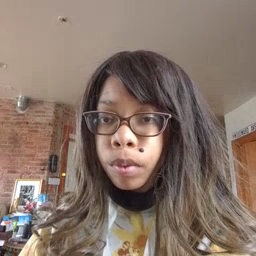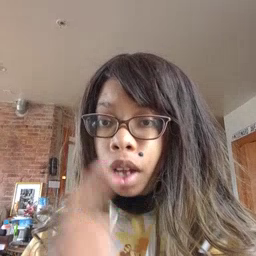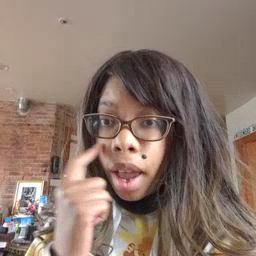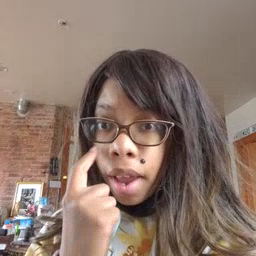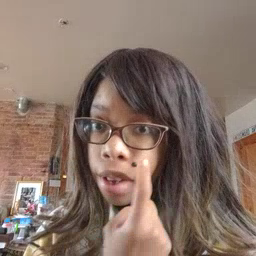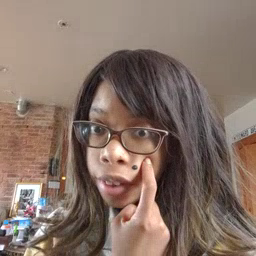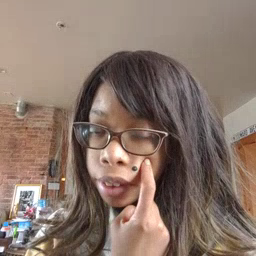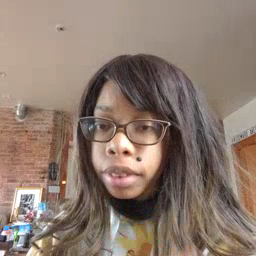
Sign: eye